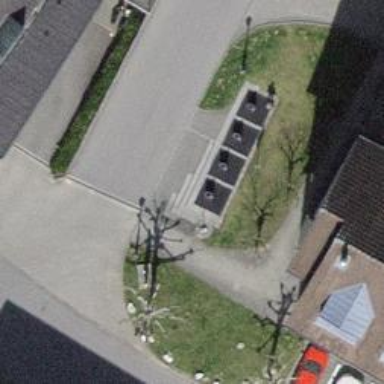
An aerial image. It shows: Recycling container in the area designated for recycling.